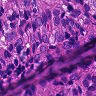
Metastatic tissue present: yes